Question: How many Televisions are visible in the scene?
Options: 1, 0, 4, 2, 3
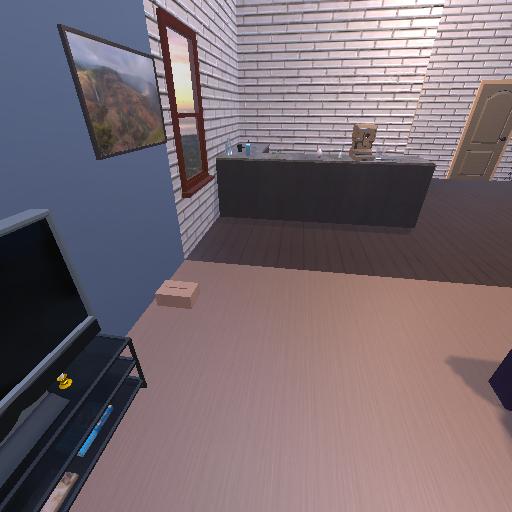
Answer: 1